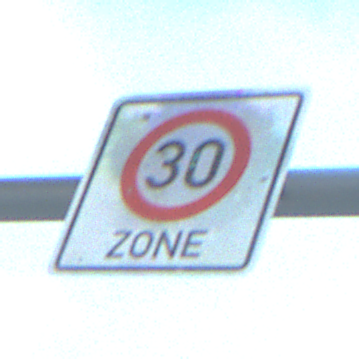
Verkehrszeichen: BeginnZone30
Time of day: SunriseSunset
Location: Outdoor (Beach)
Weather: PartlyCloudy
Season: NotSpecified
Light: Natural